Question: I had an idea for a visualization, that includes generating a plot for each row in my dataset (58 rows), showing the relative position of the value that i select, in a scale (e.g.: 58 cities and the position of the population size of one city relative to others).

Here's a code sample showing my data structure (nregs the name of regions I'm studying). I want to create a 'rank plot' as I've showed for each row, one plot ranking based in total_pop and other based in urban_pop.
'''
structure(list(nregs = c("1.1 Javari e Interbacias Javari - Jurua",
"1.2 Transf. da Margem Esquerda do Solimoes", "1.3 Jurua e Interbacias Jurua - Jutai",
"1.4 Purus e Interbacias Purus - Jurua", "1.5 Negro", "1.6 Madeira e Interbacias Madeira - Purus",
"1.7 Estaduais Margem Esquerda do Amazonas", "1.8 Tapajos e Interbacias Tapajos - Madeira",
"1.9 Estaduais PA", "1.10 Xingu e Interbacias Xingu - Tapajos"
), urban_pop = c(63777, 83237, 265725, 717181, <PHONE>, <PHONE>,
837519, <PHONE>, 171045, 515124), total_pop = c(111120, 141473,
405955, 910484, <PHONE>, <PHONE>, 933181, <PHONE>, 304181, 831595
)), row.names = c(NA, -10L), class = c("tbl_df", "tbl", "data.frame"
))
'''
As english is not my native language, i'm finding it difficult to even search a solution online. I usually do my dataviz with R and tidyverse. Can anybody give me at least a direction? Thanks in advance.
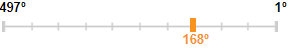
Answer: It sounds like you're looking for something like this:
'''
library(ggplot2)
library(dplyr)
df %>%
mutate(urban_pop = rank(urban_pop),
total_pop = rank(total_pop)) %>%
tidyr::pivot_longer(-1) %>%
ggplot(aes(value, nregs)) +
geom_segment(aes(x = 1, y = nregs, xend = 10, yend = nregs)) +
geom_segment(data = expand.grid(x = seq(nrow(df)), y = seq(nrow(df)) - 0.1),
aes(x = x, y = y, xend = x, yend = y + 0.2)) +
scale_x_continuous(breaks = seq(nrow(df)), labels = rev(seq(nrow(df))),
name = "Rank") +
geom_point(aes(color = name), position = position_dodge(width = 0.5),
size = 4) +
scale_color_manual(values = c("red", "forestgreen")) +
theme_void() +
theme(axis.text.y = element_text(hjust = 1),
axis.text.x = element_text(),
axis.title.x = element_text(size = 16))
'''
<URL>
Note that the ranks of urban and total population appear to be the same for each city in your sample